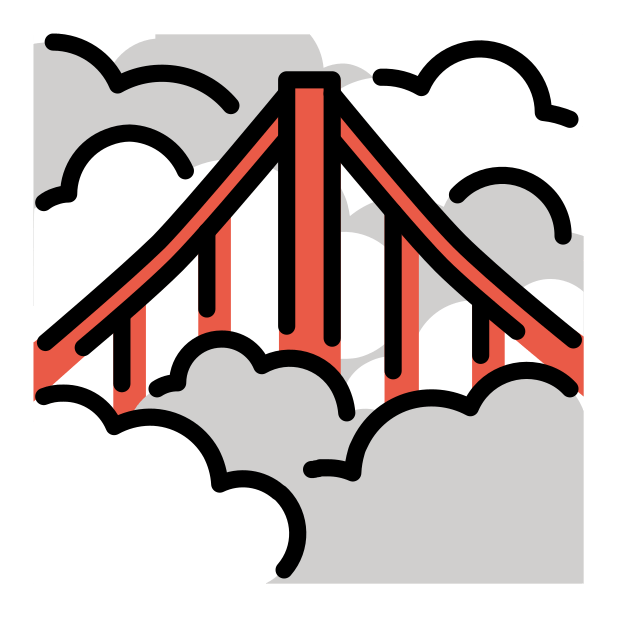
foggy